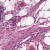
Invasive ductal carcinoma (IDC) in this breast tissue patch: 0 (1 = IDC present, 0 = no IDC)